Question: My setup is like this:
> - Domain Model project => Contains my entities. Shared with both server and client app.- Server/webservices => MVC WebAPI and data is returned as JSON, uses Json.Net library.- Client => C# Winforms app, data is retrieved using RestSharp and Json.Net libraries.
Having stated my setup, I want to state that my setup is working, no problem until some recent changes.
I've added some new properties to one of my entities (Domain Model project), modified my webservices to make use of changes performed, and re-launched. Ok, it worked, and returned JSON also tell me that new fields are being handled corrctly.
So far so good. Now, the client part.
I've debugged received JSON from server, and new data (with new properties) is fine.
however, when Json.Net tries to parse data into entities, only a few properties show up.
And when I try to populate my data with data, I get 'MissingMethodException':
> {"Method not found: 'System.String Domain.Equipment.get_Weight()'."}
'Weight' is indeed one of my recent changes, but code does compile.
I've tried building, Rebuilding, removing and adding reference to my Domain Model project, Building and Rebuilding again, and I still get the same exception error.
I've noticed, however, a strange VS icon while debugging, as shown:

I'm fairly new to VS2012, so It may be something trivial.
Any idea about that icon? Or why this may happening?
For further explanation, leave a comment and I'll edit.
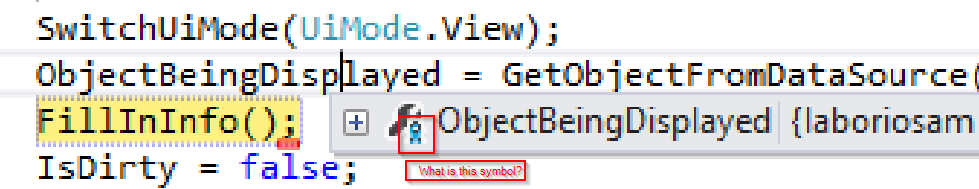
Answer: That strange blue icon indicates the property is protected. You get a stop symbol if the property is private. These icons differ from the smaller ones that appear in the variable Windows (padlock for private, star for protected).
You can see a list of the icons here:
<URL>
Although that list doesn't container the larger icons that appear when you hover over variables, such as the blue icon you have screenshotted. I actually wonder if the different icons are a bug in visual studio. It would seem to make more sense to use the same icons for the variable windows and the context/treeviews.
If you are getting a MissingMethodException then it really means you are calling an old version of the assembly. Have you GACed the assembly? Perhaps an older version is in the GAC and it's picking that up.
You could also try recycling or rebooting in case anything has cached stuff (eg IIS)